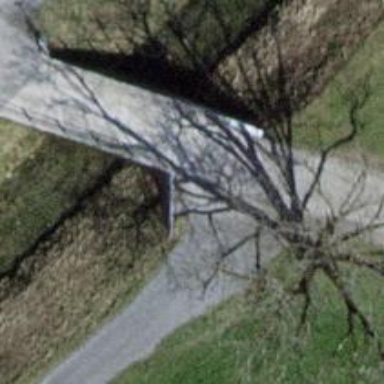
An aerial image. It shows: Paved track on bridge with grade 1 tracktype.